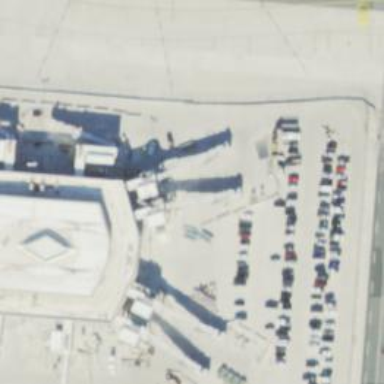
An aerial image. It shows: Airport gate.